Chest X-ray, PA view. Patient: 39 years old, sex M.
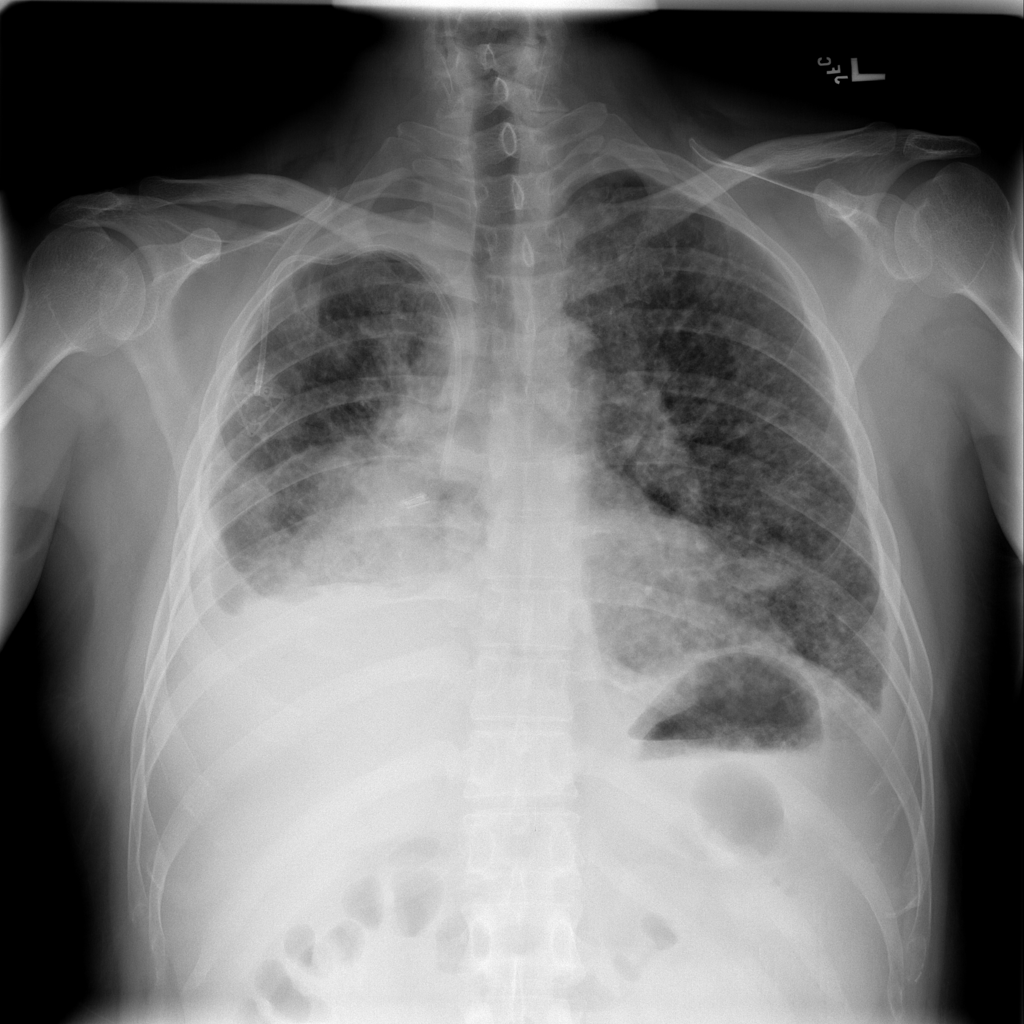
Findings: Effusion, Nodule